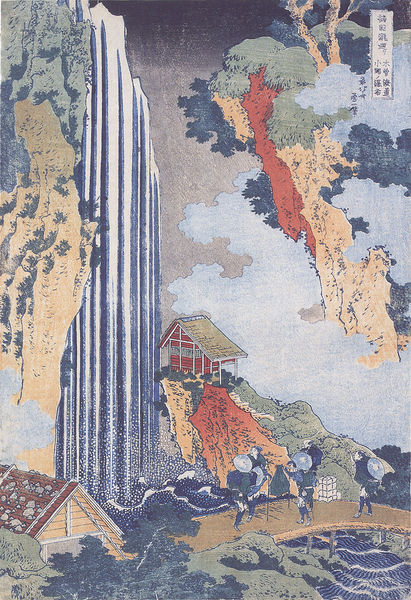
Titel: Die Wasserfälle bei Ono an der Kiso Straße
Künstler: Wienand von Steeg
Schlagwörter: baum, berg, blau, felsen, wasser, wolken, bäume, grün, menschen, see, stadt, ufer, holz, zeichnung, haus, rot, häuser, pfähle, brücke, wasserfall, holzschnitt, japan, schrift, berge, dorf, fluß, steg, japanisch, schriftzeichen, druck, text, farbholzschnitt, ukiyo-e, hiroshige